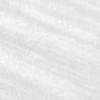
Label: change